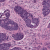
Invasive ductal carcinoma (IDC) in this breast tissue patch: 1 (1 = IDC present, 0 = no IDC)